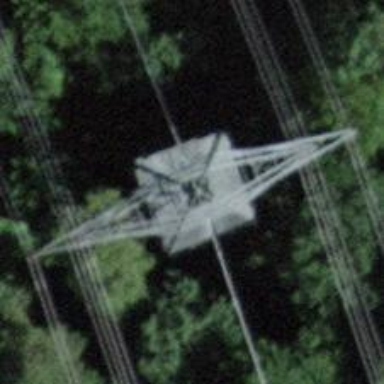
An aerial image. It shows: Lattice structure tower used for power distribution.